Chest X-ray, PA view. Patient: 60 years old, sex M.
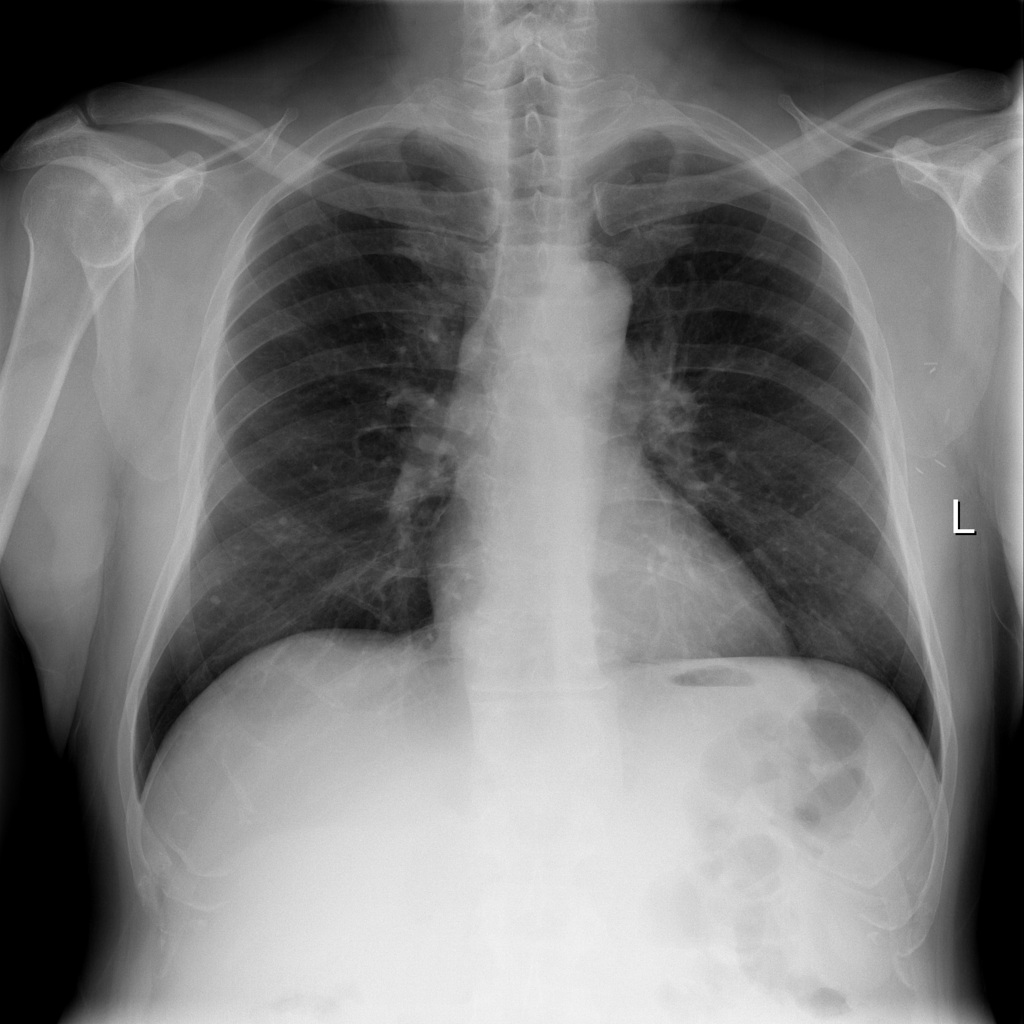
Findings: Nodule